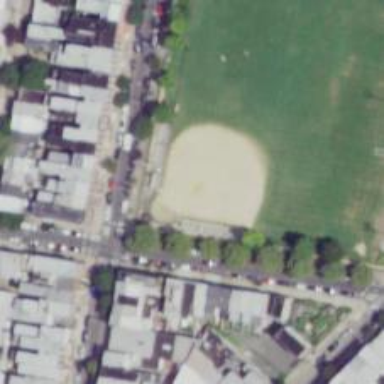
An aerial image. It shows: Baseball pitch for leisure land.